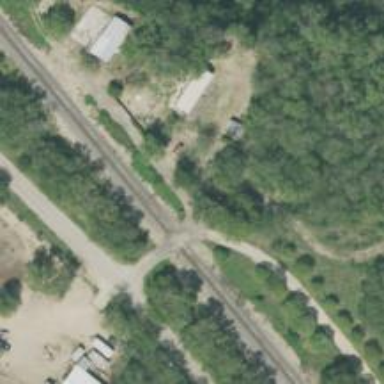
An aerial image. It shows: Level crossing along the railway.